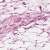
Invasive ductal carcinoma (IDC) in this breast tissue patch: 0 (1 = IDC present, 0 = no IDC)